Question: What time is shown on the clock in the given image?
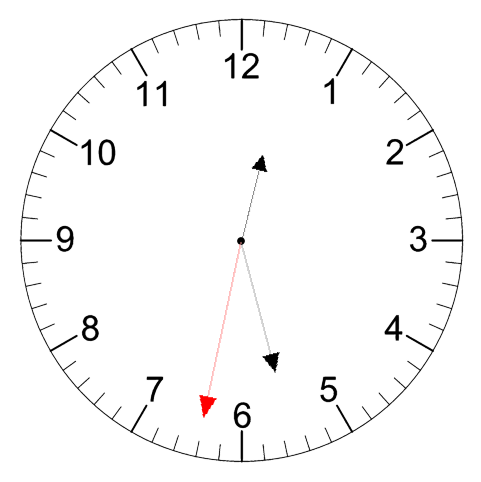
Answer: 12:27:32